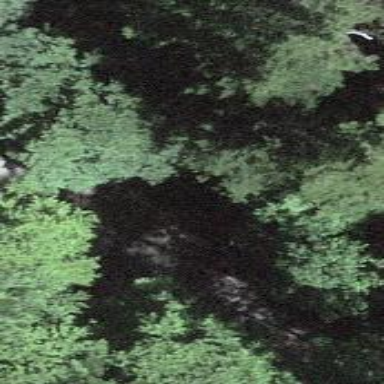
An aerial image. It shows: Culvert tunnel.